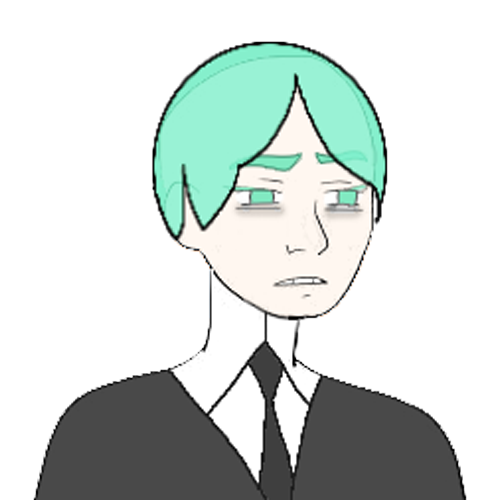
Label: 5_Twinkjak